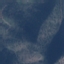
Land use / land cover: HerbaceousVegetation